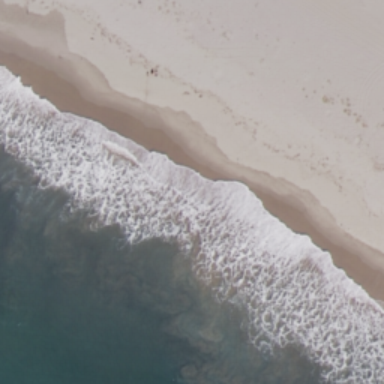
This is a beach with blue-green waters and sand .